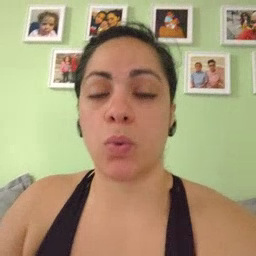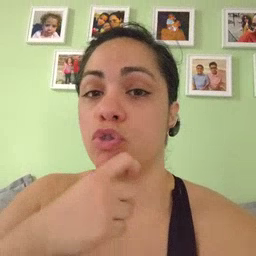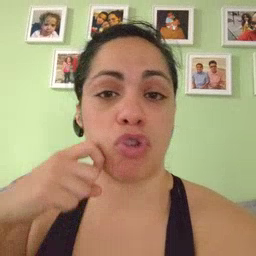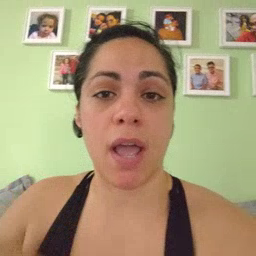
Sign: dry